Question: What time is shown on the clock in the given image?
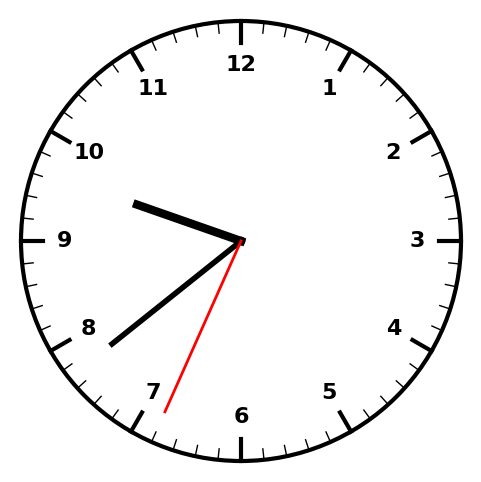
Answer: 09:38:34